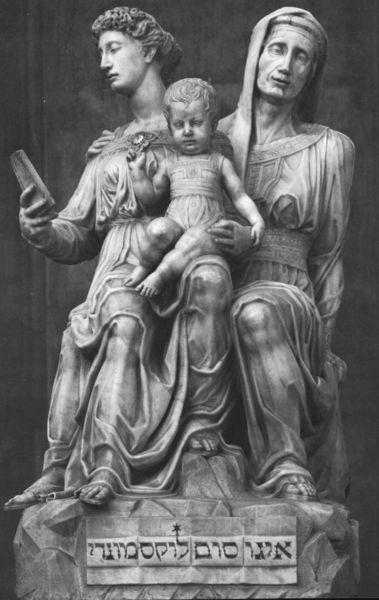
Titel: Anna Selbdritt
Künstler: Francesco da Sangallo
Standort: Florenz, Orsanmichele (EU - I - Toskana)
Schlagwörter: gruppe, mann, frauen, sitzen, frau, schleier, tuch, alt, falten, stein, gewand, sitzend, familie, gewänder, kind, mutter, vater, brosche, skulptur, statue, schrift, baby, hands, people, white, women, black, dress, grandma, gray, grey, hair, nose, old, sitting, woman, kopftuch, ernst, knie, foto, buch, stern, denkmal, gestus, arabisch, sandale, statuen, silver, jesus, greek, man, rock, stone, child, eyes, feet, david, madonna, israel, marie, chin, mother, mouth, scarf, curls, photo, sculpture, marble, reading, staue, human, toga, family, statues, hebräisch, juden, read, eye, legs, cloth, fingers, sandals, book, christ, jüdisch, arabic, humans, buc, joseph, mary, father, pedestal, son, photograph, parents, text, base, veil, knee, infant, knees, jesus christ, husband, wife, nun, toddler, hebrew, granite, sculputre, dreierstatue, kink